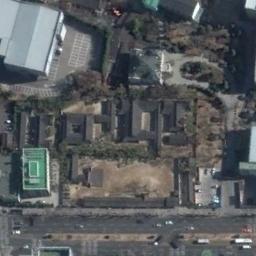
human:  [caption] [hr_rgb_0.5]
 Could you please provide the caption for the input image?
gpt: There are many cars on the road near the palace .

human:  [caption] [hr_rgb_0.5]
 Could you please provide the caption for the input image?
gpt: The palace is surrounded by buildings and trees .

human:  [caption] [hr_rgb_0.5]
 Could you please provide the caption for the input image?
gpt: The dark gray palace has a green palace and some other palaces .

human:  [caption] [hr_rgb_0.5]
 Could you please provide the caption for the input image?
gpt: The central part of the palace is a circular building .

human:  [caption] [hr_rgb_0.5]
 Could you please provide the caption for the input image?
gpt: There are some brown trees beside the black palace .